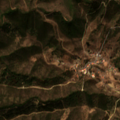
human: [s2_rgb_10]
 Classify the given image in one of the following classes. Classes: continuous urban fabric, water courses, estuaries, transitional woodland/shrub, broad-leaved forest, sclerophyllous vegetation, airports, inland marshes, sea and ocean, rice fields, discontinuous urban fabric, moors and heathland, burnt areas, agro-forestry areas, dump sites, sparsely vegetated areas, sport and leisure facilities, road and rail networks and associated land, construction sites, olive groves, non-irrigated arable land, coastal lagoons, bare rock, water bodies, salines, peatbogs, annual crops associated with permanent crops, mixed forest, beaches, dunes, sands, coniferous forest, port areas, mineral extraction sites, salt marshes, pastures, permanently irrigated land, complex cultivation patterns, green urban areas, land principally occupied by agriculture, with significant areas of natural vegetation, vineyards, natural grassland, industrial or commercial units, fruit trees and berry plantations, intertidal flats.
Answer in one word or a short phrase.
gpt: land principally occupied by agriculture, with significant areas of natural vegetation, broad-leaved forest, sclerophyllous vegetation, transitional woodland/shrub